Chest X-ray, PA view. Patient: 49 years old, sex F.
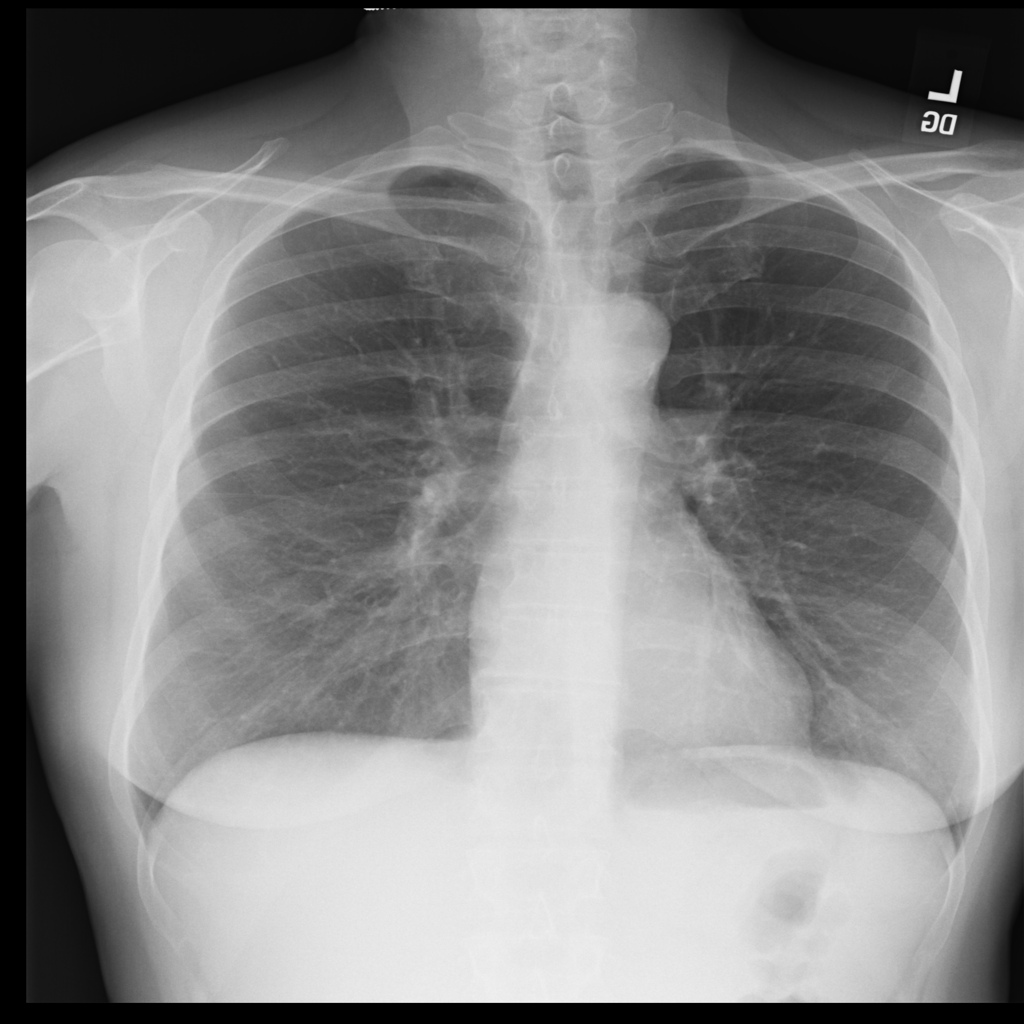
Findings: No Finding